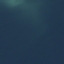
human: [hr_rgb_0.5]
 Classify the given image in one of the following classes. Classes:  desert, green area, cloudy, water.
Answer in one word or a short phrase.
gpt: water